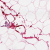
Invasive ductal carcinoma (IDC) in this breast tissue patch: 0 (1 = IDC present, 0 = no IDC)